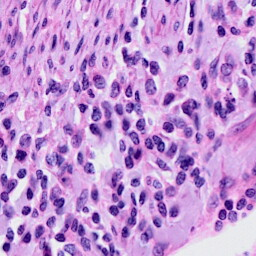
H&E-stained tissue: Cervix